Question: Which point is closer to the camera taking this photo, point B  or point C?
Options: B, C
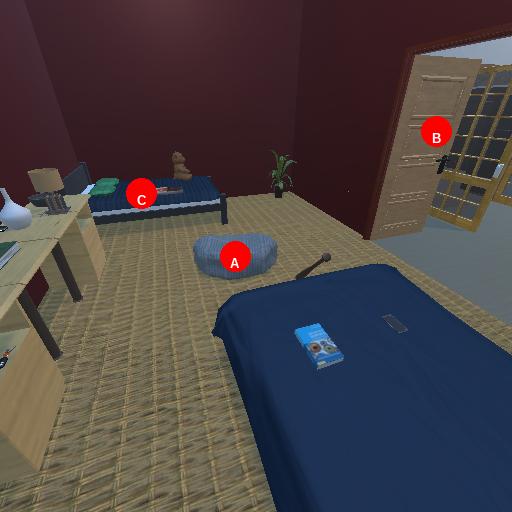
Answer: B